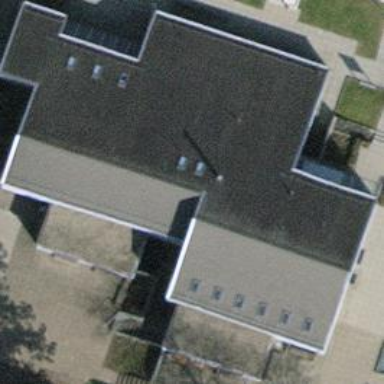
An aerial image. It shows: Kindergarten building.